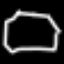
Label: octagon